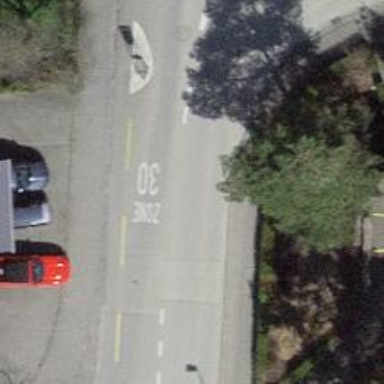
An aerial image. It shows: Tertiary road with asphalt surface. There is cycle lane on the left side.